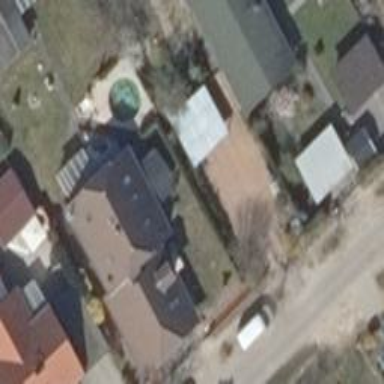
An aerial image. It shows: Detached building with half-hipped roof.